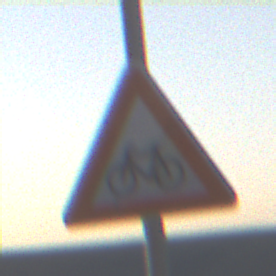
Verkehrszeichen: RadverkehrRechts
Umgebung: Outdoor, RoadRail
Tageszeit: SunriseSunset
Wetter: PartlyCloudy
Licht: Natural
Jahreszeit: NotSpecified
Kontrast: LowContrast